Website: lowes
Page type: billing-address
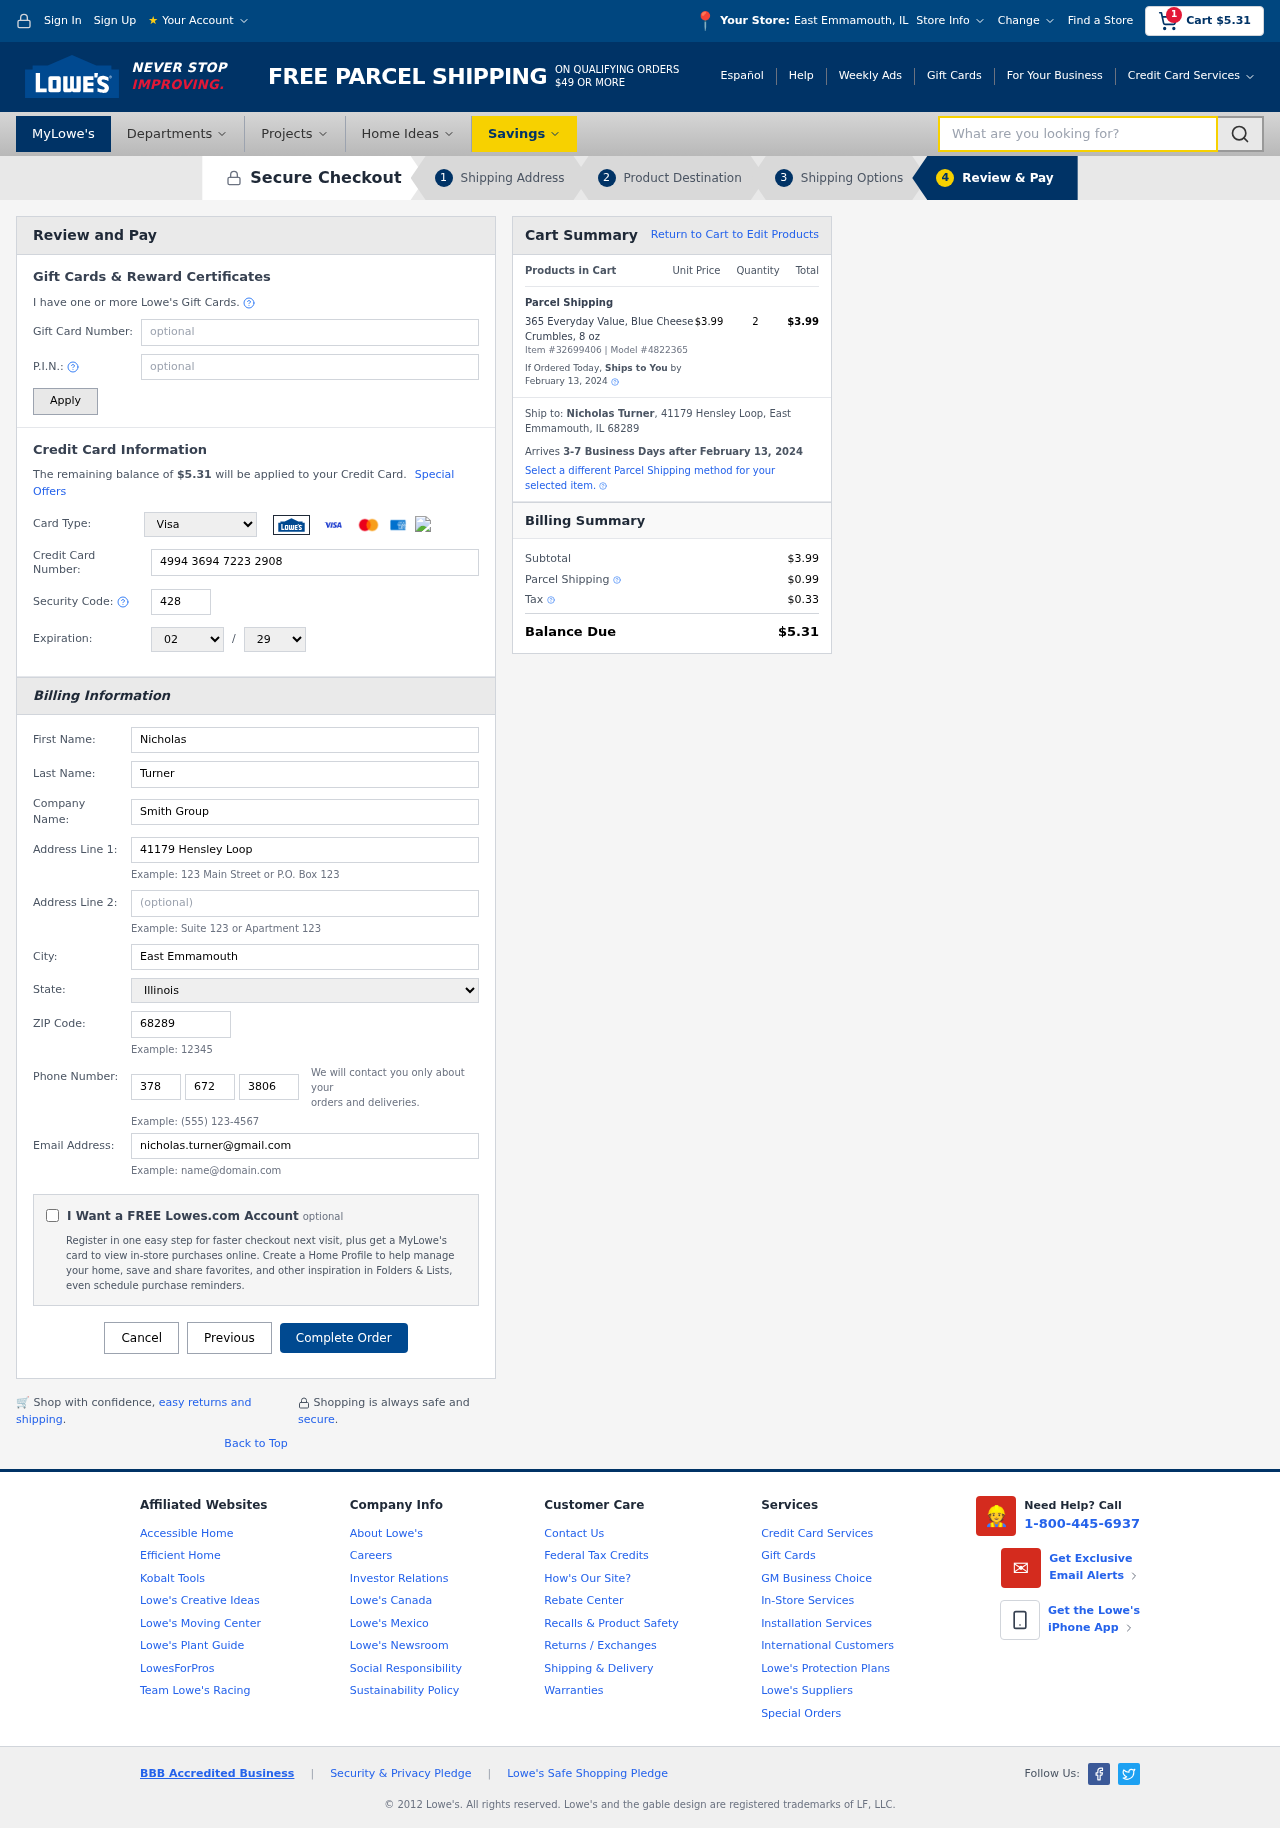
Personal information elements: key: PII_CARD_CVV
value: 428
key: PII_CARD_EXPIRY_MONTH
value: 02
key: PII_CARD_EXPIRY_YEAR
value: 29
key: PII_CARD_NUMBER
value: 4994 3694 7223 2908
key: PII_CARD_TYPE
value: Visa
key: PII_CITY
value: East Emmamouth
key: PII_CITY_STATE
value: East Emmamouth, IL
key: PII_COMPANY
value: Smith Group
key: PII_EMAIL
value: nicholas.turner@gmail.com
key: PII_FIRSTNAME
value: Nicholas
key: PII_FULLNAME
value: Nicholas Turner
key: PII_LASTNAME
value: Turner
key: PII_PHONE_AREA
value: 378
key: PII_PHONE_PREFIX
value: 672
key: PII_PHONE_SUFFIX
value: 3806
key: PII_POSTCODE
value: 68289
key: PII_STATE
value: Illinois
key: PII_STREET
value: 41179 Hensley Loop
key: PII_CITY_STATE_ZIP
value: East Emmamouth, IL 68289
Product elements: key: PRODUCT1_NAME
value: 365 Everyday Value, Blue Cheese Crumbles, 8 oz
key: PRODUCT1_PRICE
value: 3.99
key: PRODUCT1_QUANTITY
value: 2
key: PRODUCT_ITEM_NUMBER
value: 32699406
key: PRODUCT_MODEL_NUMBER
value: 4822365
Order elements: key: ORDER_SUBTOTAL
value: $5.31
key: ORDER_TOTAL
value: $5.31
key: ORDER_SHIPPING_DATE
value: February 13, 2024
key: ORDER_SUBTOTAL
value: $3.99
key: ORDER_DELIVERY_DATE
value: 3-7 Business Days after February 13, 2024
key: ORDER_SHIPPING_DATE2
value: February 13, 2024
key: ORDER_SUBTOTAL2
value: $3.99
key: ORDER_SHIPPING_COST
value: $0.99
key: ORDER_TAX
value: $0.33
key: ORDER_TOTAL2
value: $5.31
Search elements: key: HEADER_SEARCH
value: What are you looking for?